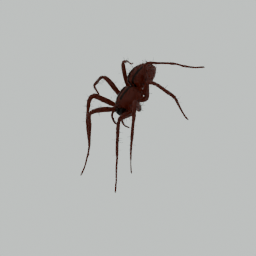
Label: animals